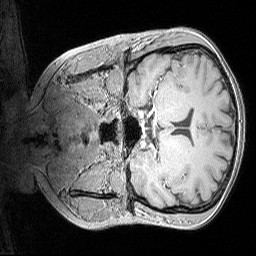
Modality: MP2RAGE
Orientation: coronal
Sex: female
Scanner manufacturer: siemens
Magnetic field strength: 3 T
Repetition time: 5 s
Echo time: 0.00292 s